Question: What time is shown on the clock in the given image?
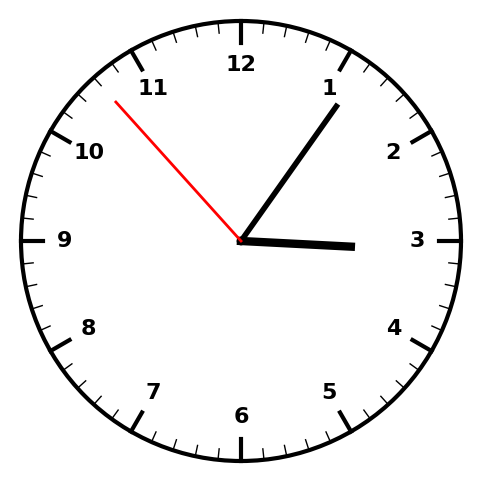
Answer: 03:05:53